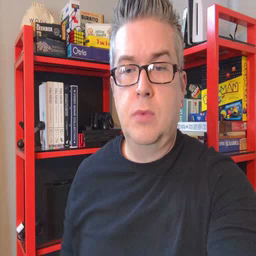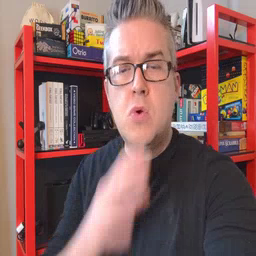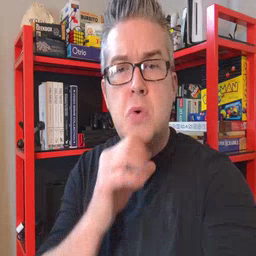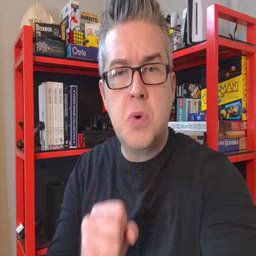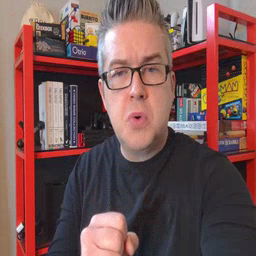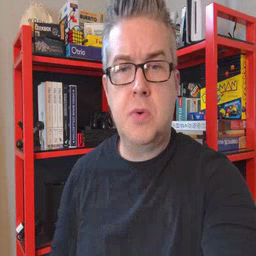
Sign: old